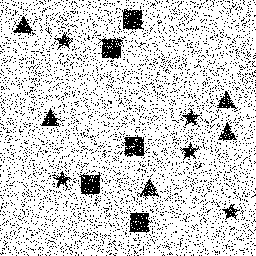
Squares: 5
Triangles: 5
Stars: 5
Total shapes: 15